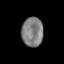
Tissue: lung
Cell type: Endothelial cells
Senescence score: 0.6171
Nuclear area (px): 616
Mean DAPI intensity: 127.685